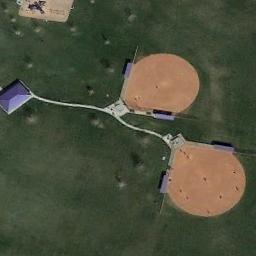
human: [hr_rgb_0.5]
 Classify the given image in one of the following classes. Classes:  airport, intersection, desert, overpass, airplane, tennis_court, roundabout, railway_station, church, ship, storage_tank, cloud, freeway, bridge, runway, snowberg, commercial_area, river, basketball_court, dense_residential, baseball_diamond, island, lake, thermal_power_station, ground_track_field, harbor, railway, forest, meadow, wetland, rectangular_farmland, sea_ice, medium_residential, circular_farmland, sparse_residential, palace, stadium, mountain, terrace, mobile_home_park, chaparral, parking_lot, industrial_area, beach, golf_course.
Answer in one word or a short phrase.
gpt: baseball_diamond